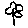
Label: flower